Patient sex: M
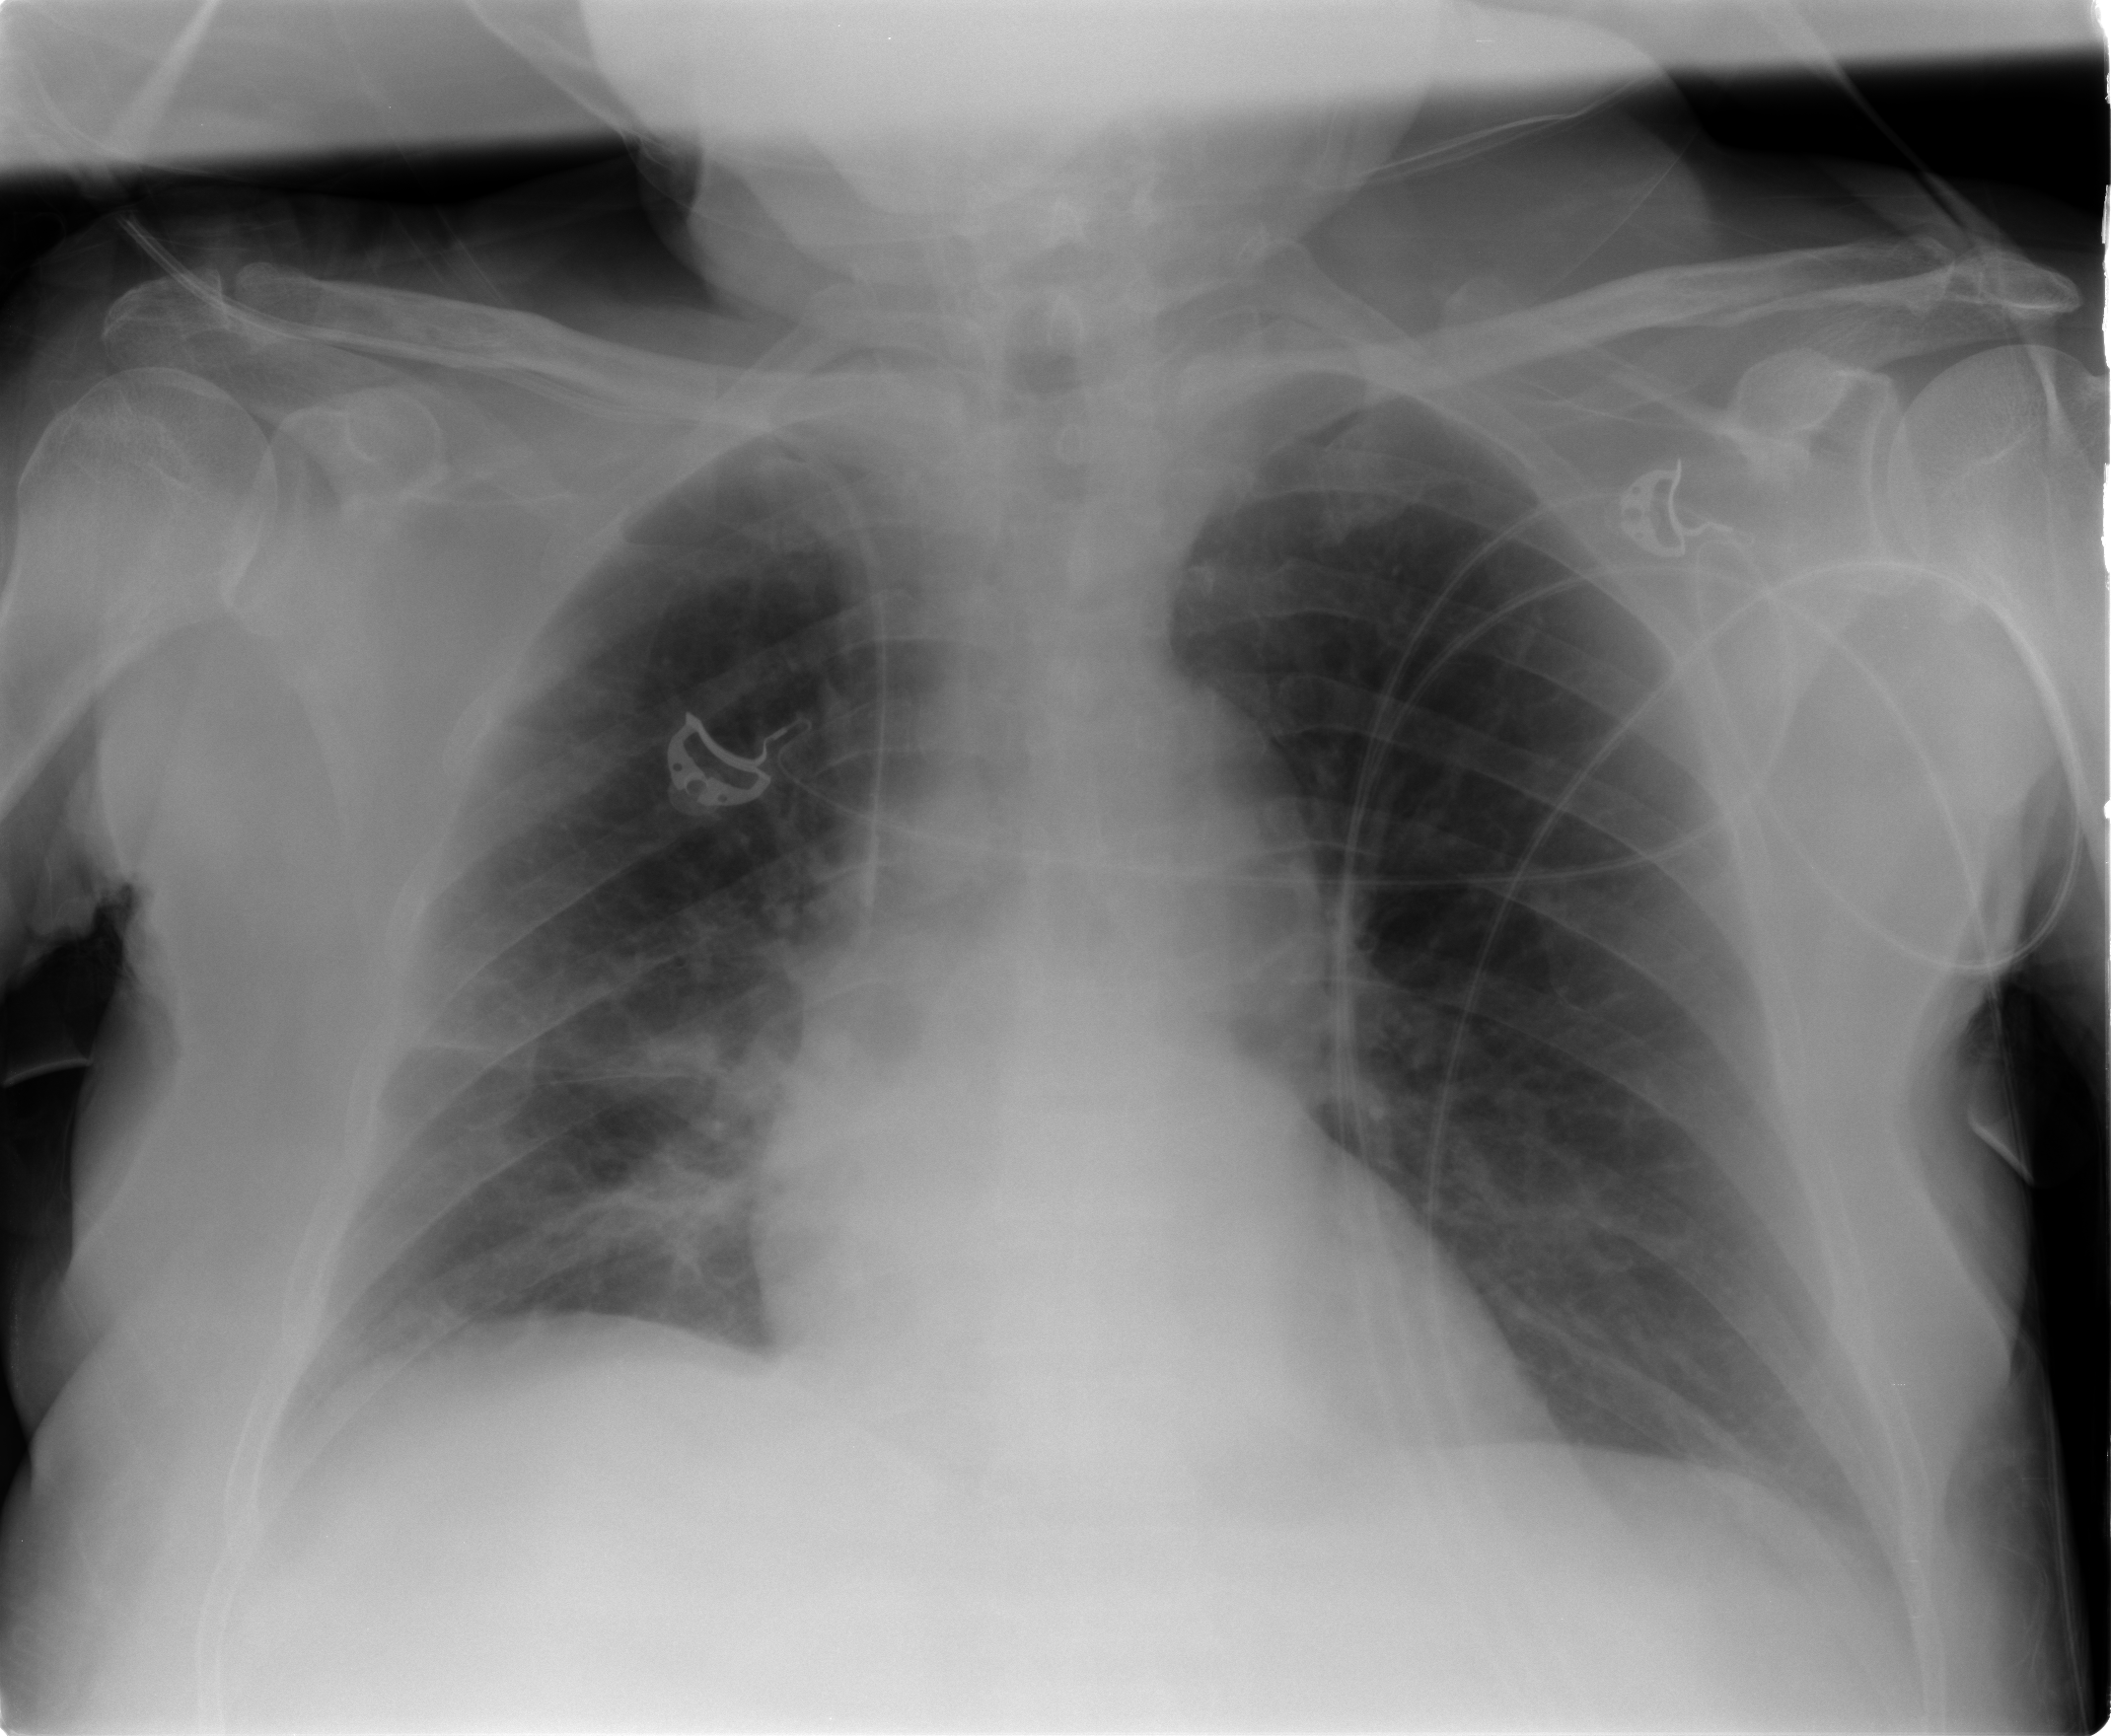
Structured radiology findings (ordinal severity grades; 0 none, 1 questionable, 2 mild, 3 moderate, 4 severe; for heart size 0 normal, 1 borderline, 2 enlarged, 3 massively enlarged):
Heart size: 0
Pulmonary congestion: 0
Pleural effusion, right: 2
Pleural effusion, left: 0
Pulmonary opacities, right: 2
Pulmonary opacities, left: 0
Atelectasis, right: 2
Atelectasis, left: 0